Question: I'm new to bootstrap. Overall the official manual is easy to understand but I'm trying to stack columns in a certain way between desktop and mobile view and can't figure it out. Image shows what I'm attempting to achieve.
What I'm trying to do

Thanks for any help!
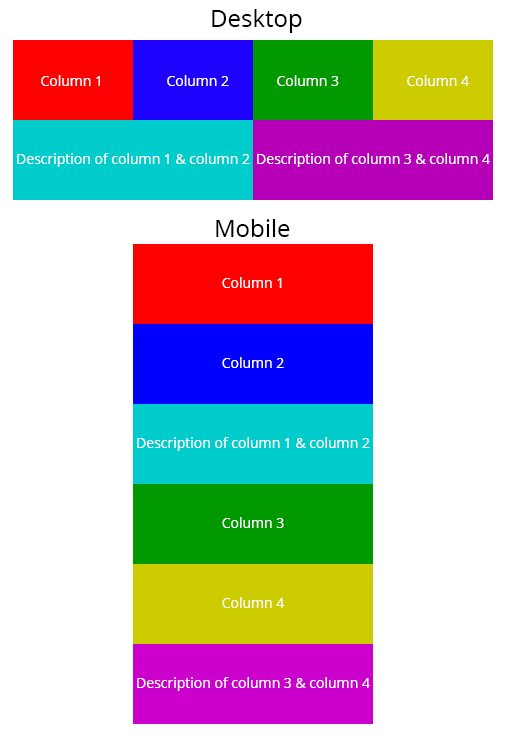
Answer: You need to do something like this :
'''
<div class="row">
<div class="col-lg-6">
<div class="row">
<div id="column1" class="col-lg-6 col-sm-12">column1</div>
<div id="column2" class="col-lg-6 col-sm-12">column2</div>
</div>
<div class="row">
<div id="Desc1&2" class="col-lg-12 col-sm-12">desc1&2</div>
</div>
</div>
<div class="col-lg-6">
<div class="row">
<div id="column3" class="col-lg-6 col-sm-12">column3</div>
<div id="column4" class="col-lg-6 col-sm-12">column4</div>
</div>
<div class="row">
<div id="Desc3&4" class="col-lg-12 col-sm-12">DESC3&4</div>
</div>
</div>
'''